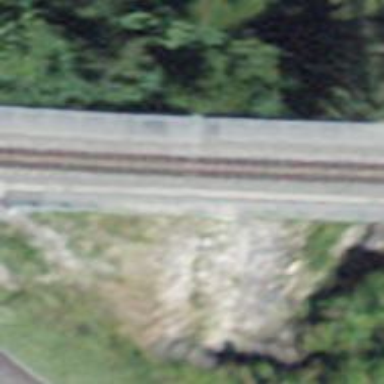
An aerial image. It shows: Narrow-gauge railway bridge with electrified contact line.